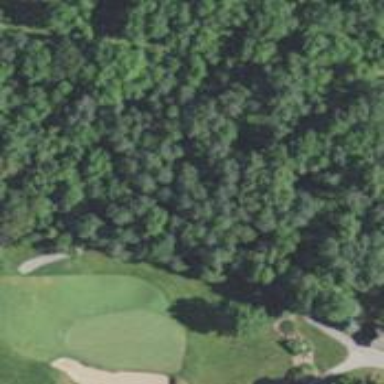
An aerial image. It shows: Service road designated as golf cart path.